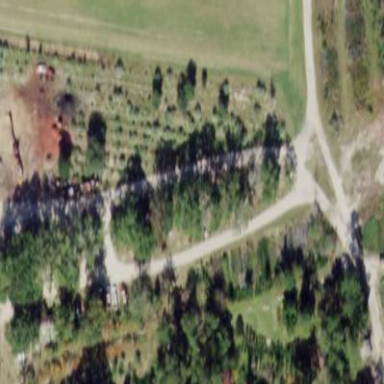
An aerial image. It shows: Plant nursery cultivating trees.